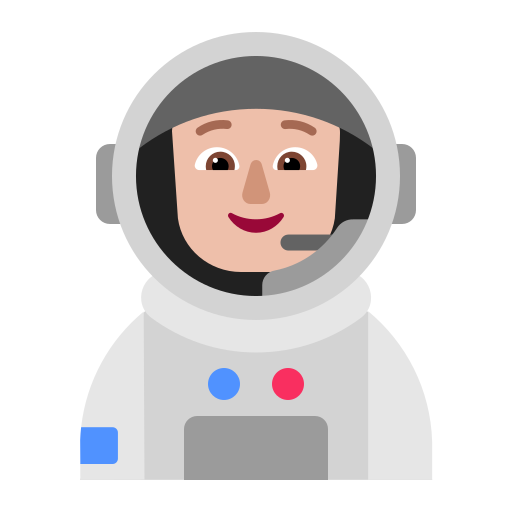
astronaut flat  light